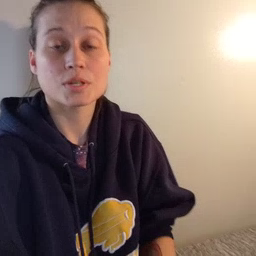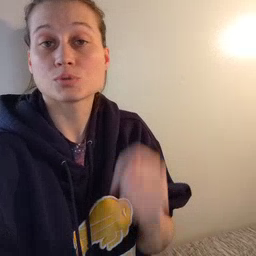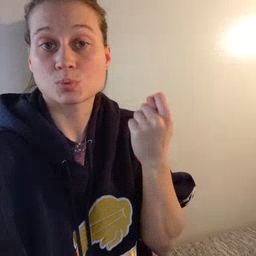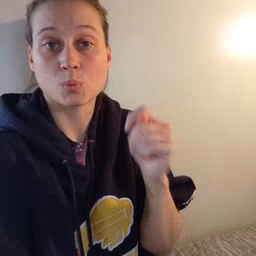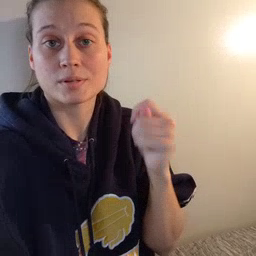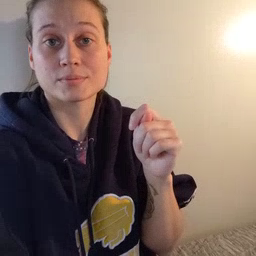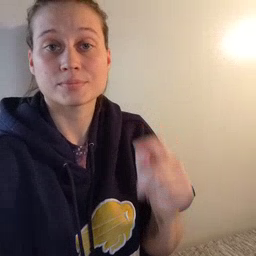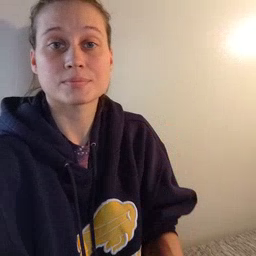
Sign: toy